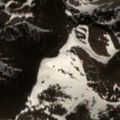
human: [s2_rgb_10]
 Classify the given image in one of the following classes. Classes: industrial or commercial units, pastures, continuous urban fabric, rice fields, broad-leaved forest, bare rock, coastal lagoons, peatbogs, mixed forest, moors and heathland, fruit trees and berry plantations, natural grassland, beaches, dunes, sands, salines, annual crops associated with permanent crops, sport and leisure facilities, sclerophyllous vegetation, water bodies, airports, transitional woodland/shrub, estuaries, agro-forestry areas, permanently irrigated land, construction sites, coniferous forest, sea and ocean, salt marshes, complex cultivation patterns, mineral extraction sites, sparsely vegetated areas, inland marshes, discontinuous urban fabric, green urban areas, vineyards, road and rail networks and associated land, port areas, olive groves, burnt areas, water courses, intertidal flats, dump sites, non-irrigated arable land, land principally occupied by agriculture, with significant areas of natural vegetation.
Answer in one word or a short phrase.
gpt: coniferous forest, natural grassland, bare rock, sparsely vegetated areas